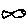
Label: fish